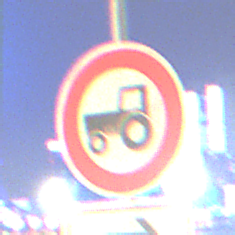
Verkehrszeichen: VerbotKraftfahrzeugeZuegeNichtSchneller25
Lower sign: RichtungsangabeDurchPfeile5
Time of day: Night
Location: Outdoor (Urban)
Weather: PartlyCloudy
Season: NotSpecified
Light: Natural